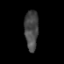
Tissue: prostate
Cell type: Fibroblasts
Senescence score: 0.7562
Nuclear area (px): 536
Mean DAPI intensity: 70.888